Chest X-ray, PA view. Patient: 31 years old, sex F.
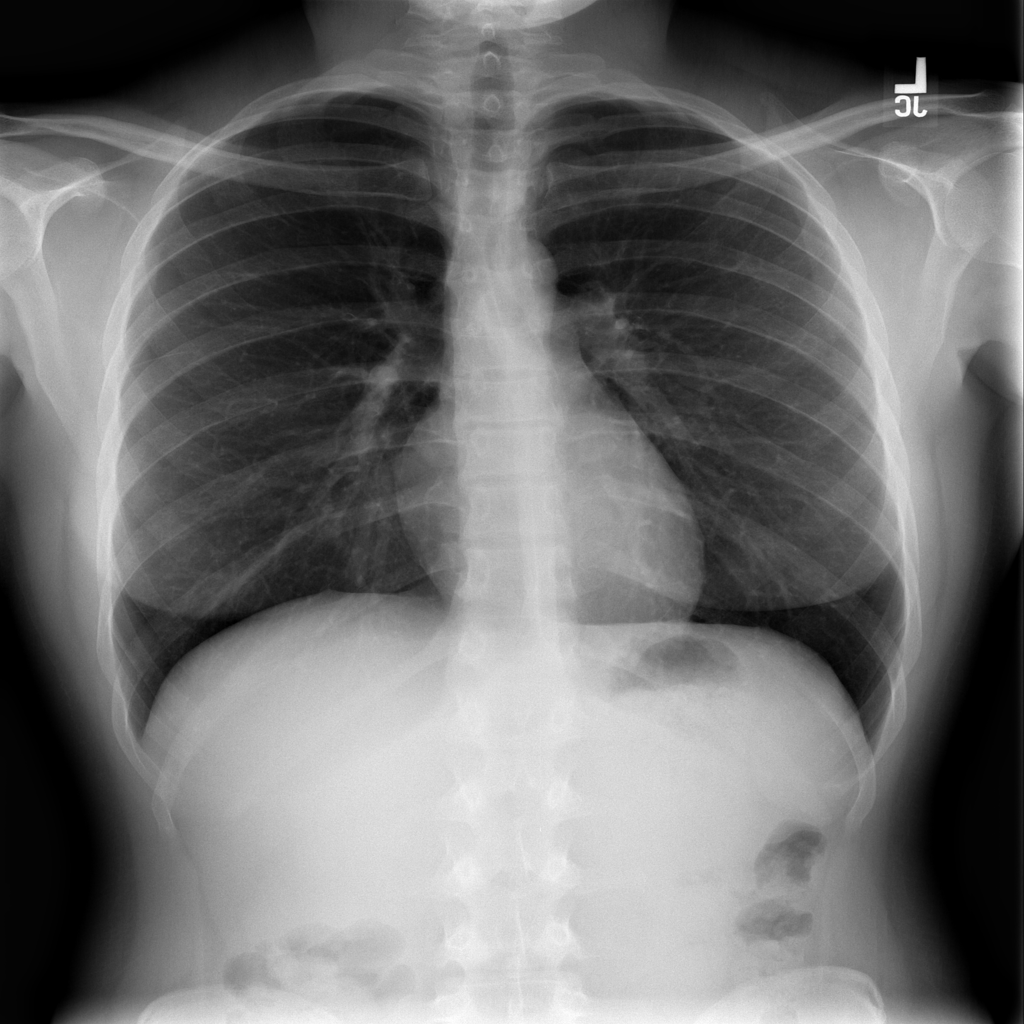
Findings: No Finding